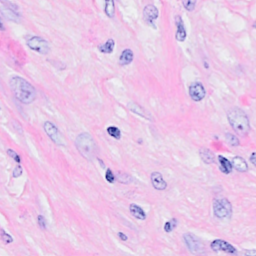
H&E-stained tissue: Breast